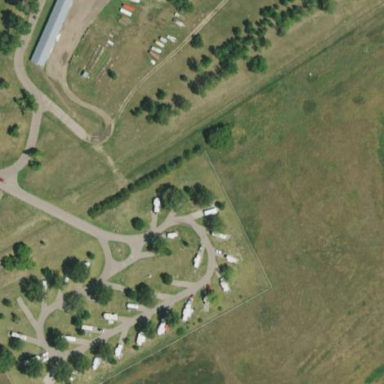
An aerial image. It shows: Caravan site for tourism.